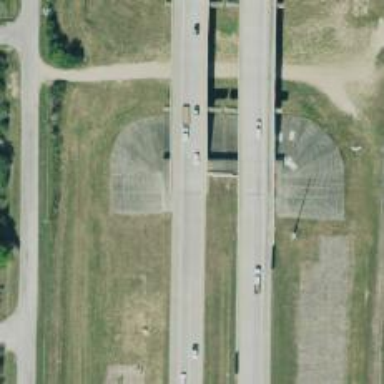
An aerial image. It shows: Motorway bridge.